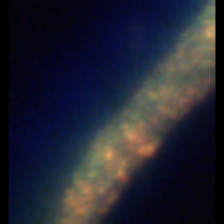
Taxon: Guinardia
Group: Diatoms